Field crop: maize
Growth stage: 2
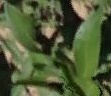
Species: maize